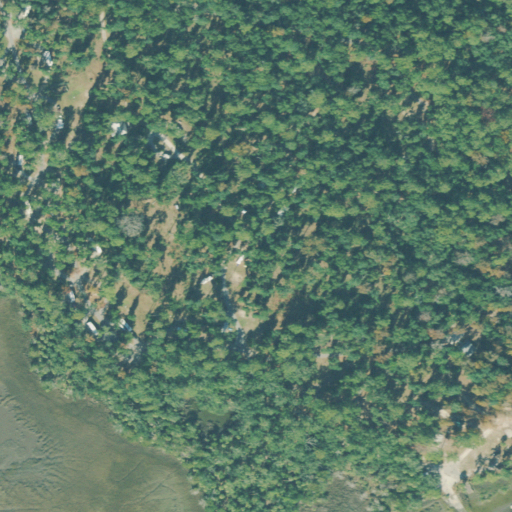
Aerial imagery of island in Georgia named Savage Island containing evergreen forest, barren land, herbaceous wetlands, woody wetlands, open development, and open water